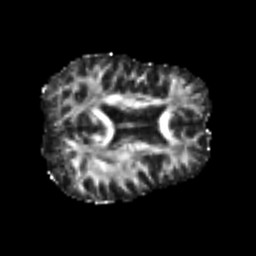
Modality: FA
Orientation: axial
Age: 40
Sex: female
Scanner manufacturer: siemens
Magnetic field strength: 3 T
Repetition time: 4.987 s
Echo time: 0.0792 s